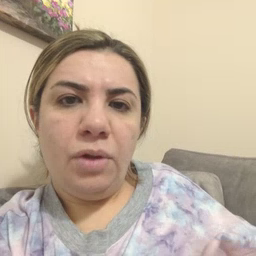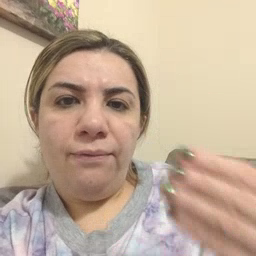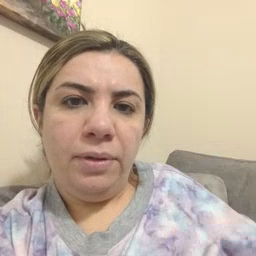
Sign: wet